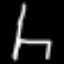
Label: chair